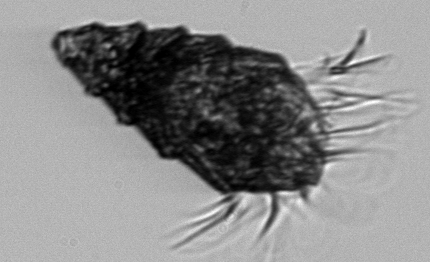
Label: Laboea_strobila